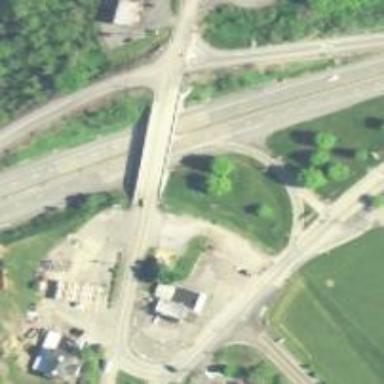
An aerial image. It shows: Motorway junction.